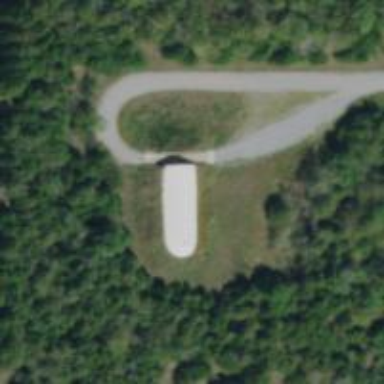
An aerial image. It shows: Military bunker for protection and defense.